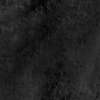
Atmospheric dust classification: not_dusty